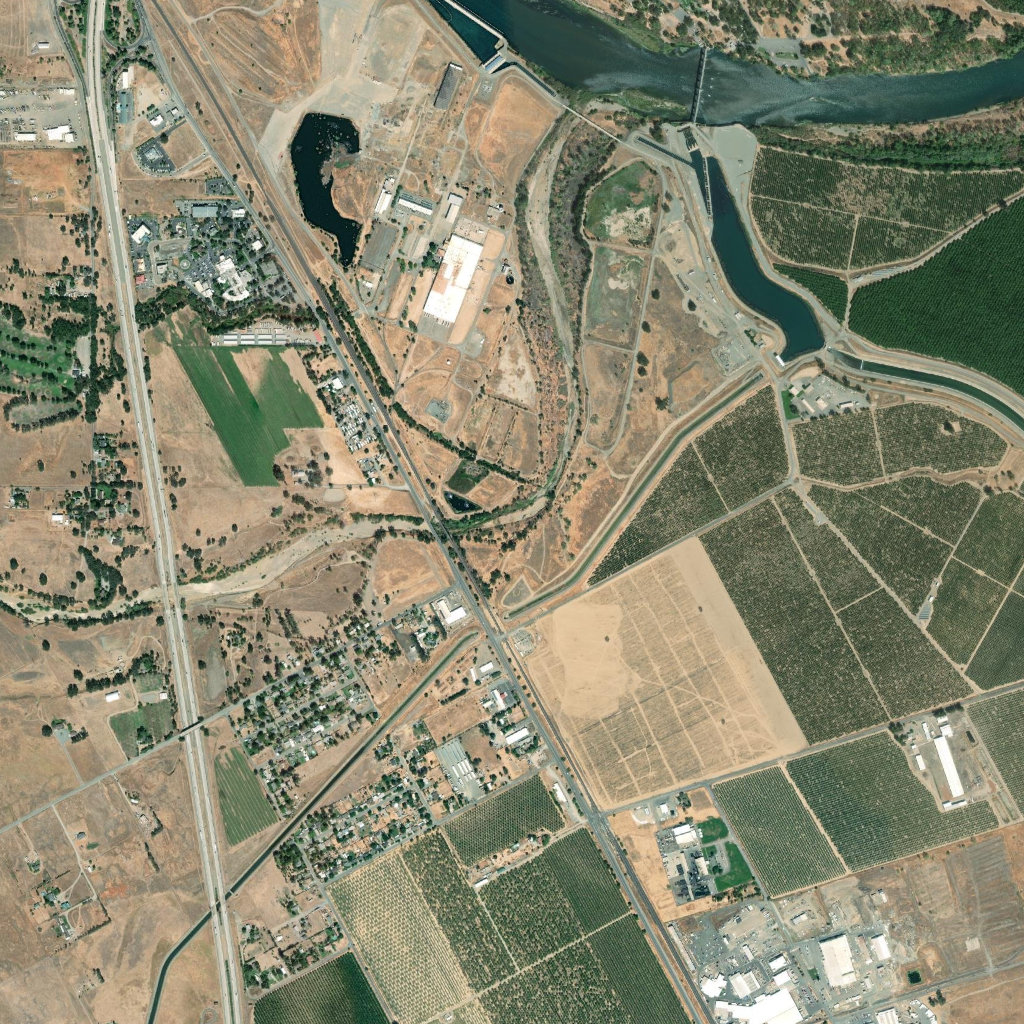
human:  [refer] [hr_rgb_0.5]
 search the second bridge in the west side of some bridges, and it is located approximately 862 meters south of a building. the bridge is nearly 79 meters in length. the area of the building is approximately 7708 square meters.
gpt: <box>[[17, 56, 17, 59, 0]]</box>